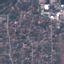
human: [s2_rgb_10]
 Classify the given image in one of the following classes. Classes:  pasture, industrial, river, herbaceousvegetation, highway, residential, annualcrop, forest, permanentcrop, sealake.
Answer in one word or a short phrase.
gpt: Residential